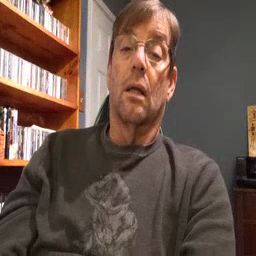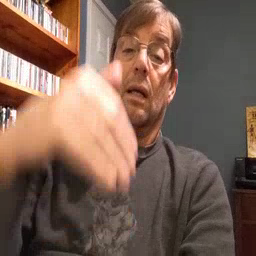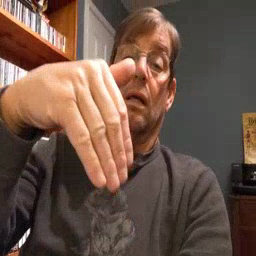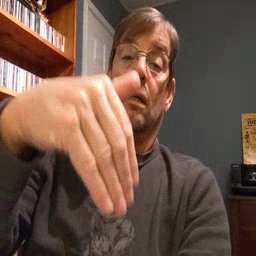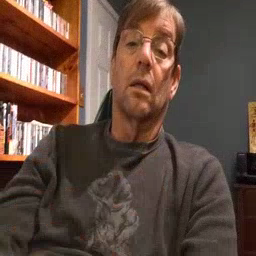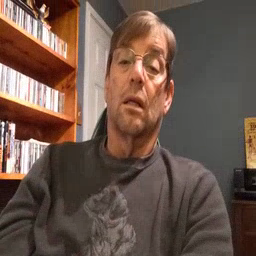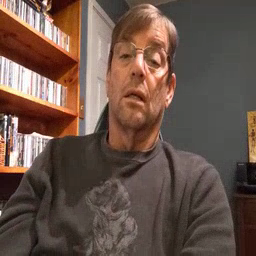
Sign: night